Question: Have got myself very confused on this one - apologies if the answer is really obvious but I am quite new to programming.
I have a user control set up as a view which is loaded into a content control within my main view. The datacontext for the usercontrol (Called SetView) is set in the MainView. I can happily bind to the SetView to UserControlVM (called SetVM).
In the SetVM I load in an ObservableCollection of a class I have created:
'''
public class WeightSet : Weights
{
public string BodyArea { get; set; }
public string ExerciseType { get; set; }
public int SetNumber { get; set; }
public static ObservableCollection<int> Reps { get; set; }
#region Constructor
//This is the main constructor
public WeightSet(string bodyarea, string exerciseType, int setNumber)
{
BodyArea = bodyarea;
ExerciseType = exerciseType;
SetNumber = setNumber;
Reps = new ObservableCollection<int>();
AddReps();
}
#endregion Constructor
#region Methods
public void AddReps()
{
for (int i = 1; i < 100; i++)
{
Reps.Add(i);
}
}
#endregion Methods
'''
My SetView then has a ListView whose ItemsSource is
'''
public ObservableCollection<WeightSet> Sets
'''
Here is the xaml for the ListView:
'''
<UserControl x:Class="CalendarTest.SetView"
xmlns="http://schemas.microsoft.com/winfx/2006/xaml/presentation"
xmlns:x="http://schemas.microsoft.com/winfx/2006/xaml"
xmlns:mc="http://schemas.openxmlformats.org/markup-compatibility/2006"
xmlns:d="http://schemas.microsoft.com/expression/blend/2008"
xmlns:forcombo="clr-namespace:CalendarTest.Model.Repository.Local_Data"
xmlns:VM="clr-namespace:CalendarTest.ViewModel"
mc:Ignorable="d"
d:DesignHeight="165" d:DesignWidth="300">
<Grid >
<StackPanel>
<StackPanel Orientation="Horizontal">
<Label Content="{Binding CurrentExercise}" Width="100" Height="40"></Label>
<Label Content="{Binding BodyArea}" Width="100" Height="40"></Label>
</StackPanel>
<ListView ItemsSource="{Binding Sets}">
<ListView.View>
<GridView>
<GridViewColumn Header="Set Number" DisplayMemberBinding="{Binding Path=SetNumber}" Width="100"></GridViewColumn>
<GridViewColumn Header="Select Reps" Width="120">
<GridViewColumn.CellTemplate>
<DataTemplate>
<ComboBox Width="100" ItemsSource="{Binding Source={x:Static forcombo:WeightSet.Reps }}" ></ComboBox>
</DataTemplate>
</GridViewColumn.CellTemplate>
</GridViewColumn>
<GridViewColumn DisplayMemberBinding="{Binding Path=Reps}"></GridViewColumn>
</GridView>
</ListView.View>
</ListView>
</StackPanel>
</Grid>
'''
When I load SetView I have my list of set numbers and a combobox with the staticlist. Here is a shot:

I cant seem to bind the selecteditem for the comboBox back to my ViewModel. Is there a way to set the selected item in the WeightSet Class? I need to be able to save the selected number?
I understand that I cant just bind to a property as the number of ComboBoxs will be decided by user? Any tips or corrections to my current design would be much appreciated
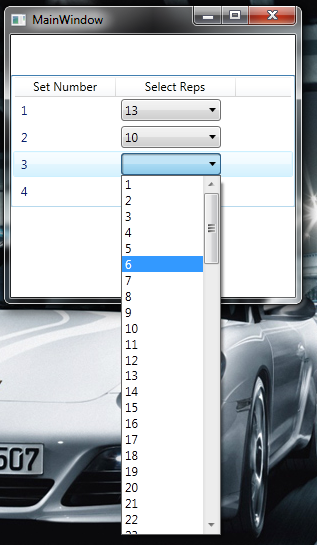
Answer: You can bind the 'SelectedItem' property on your combobox, and add a dependencyproperty in your WeightSet class
xaml:
'''
<ComboBox ItemsSource="{Binding Source={x:Static forcombo:WeightSet.Reps }}"
SelectedItem="{Binding SelectedItem}" />
'''
and the property
'''
public static readonly DependencyProperty SelectedItemProperty =
DependencyProperty.Register("SelectedItem", typeof (int), typeof (WeightSet), new PropertyMetadata(default(int)));
public int SelectedItem {
get { return (int) GetValue(SelectedItemProperty); }
set { SetValue(SelectedItemProperty, value); }
}
'''
Then 'SelectedItem' in your Sets instances will be updated when a value is selected in the combobox.